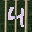
Label: 4